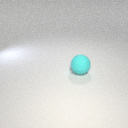
large cyan rubber sphere